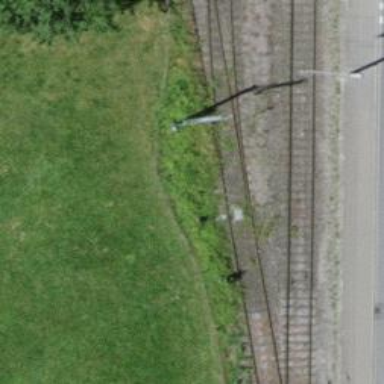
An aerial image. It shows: Railway switch.